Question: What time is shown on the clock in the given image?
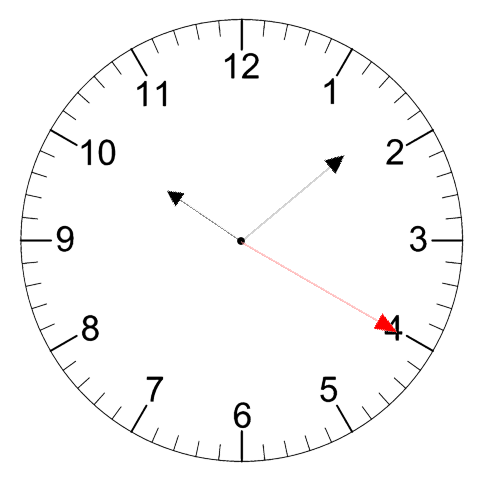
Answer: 10:08:20